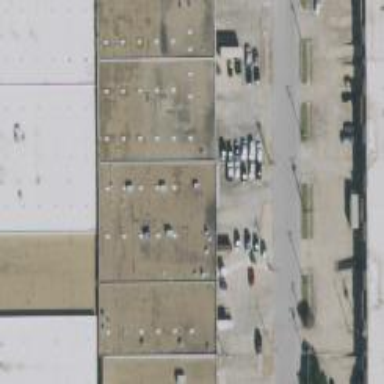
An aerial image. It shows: Commercial building.